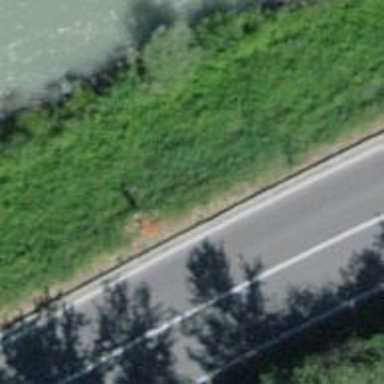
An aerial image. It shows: Pole with roof-covered pipeline marker.